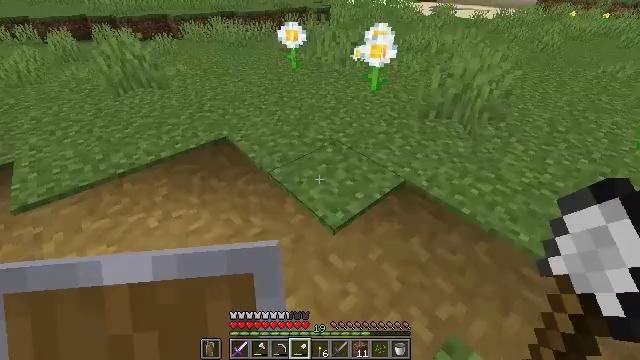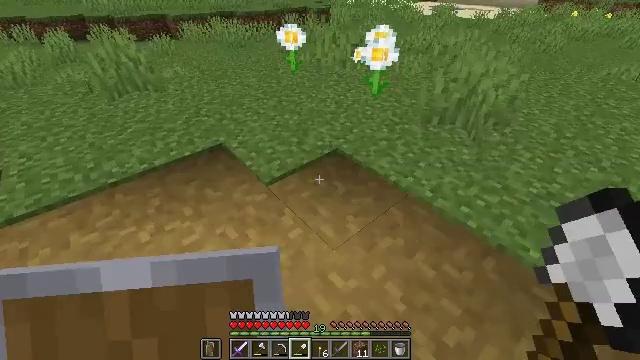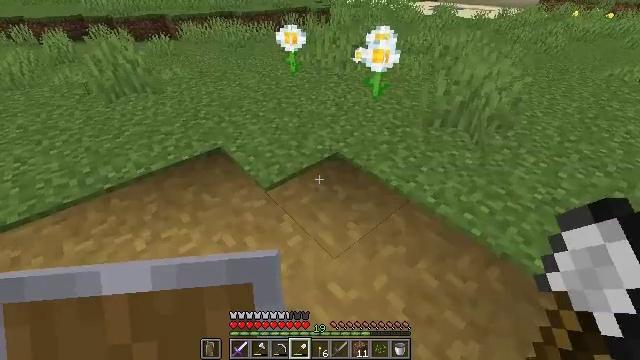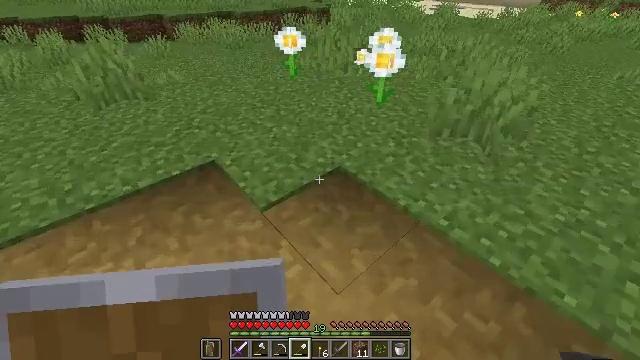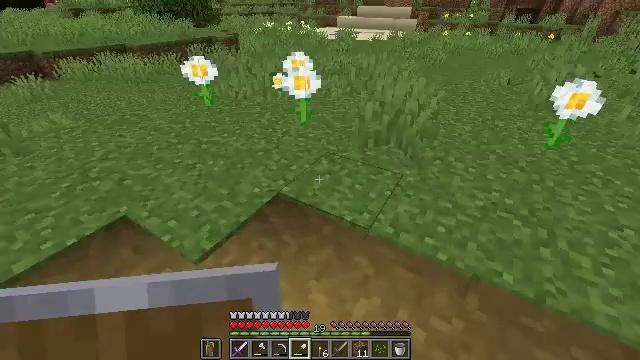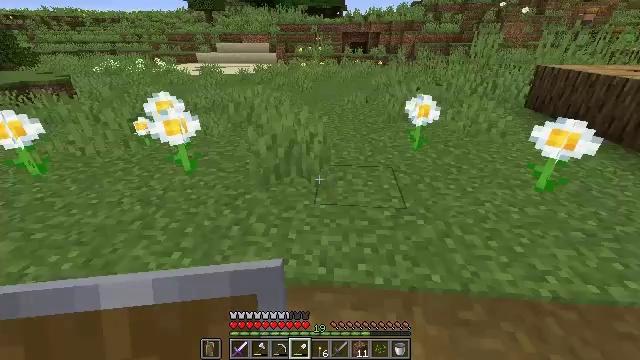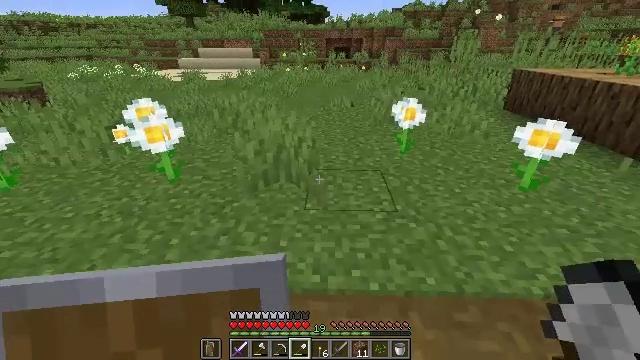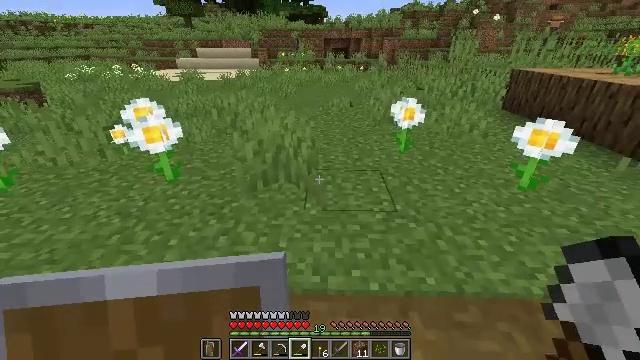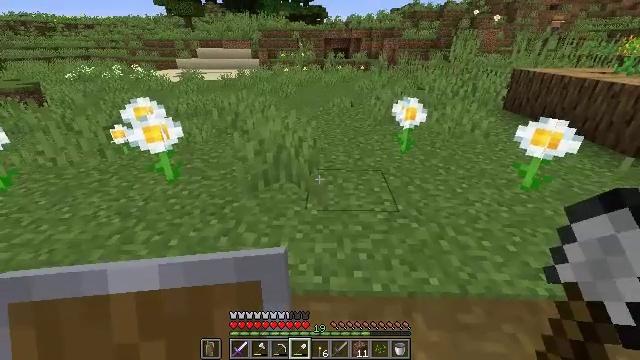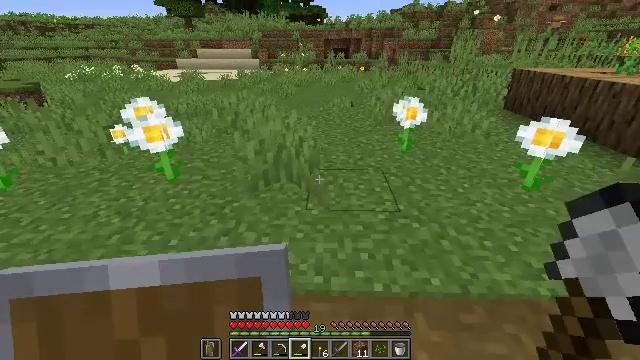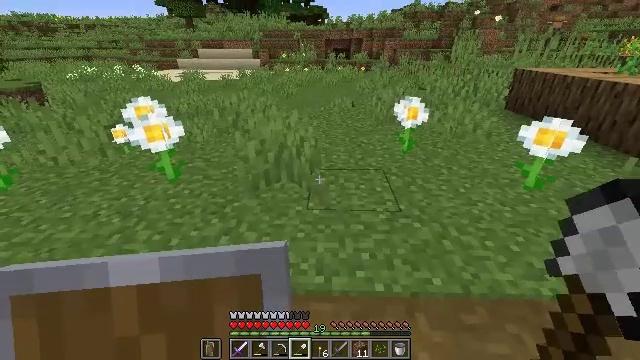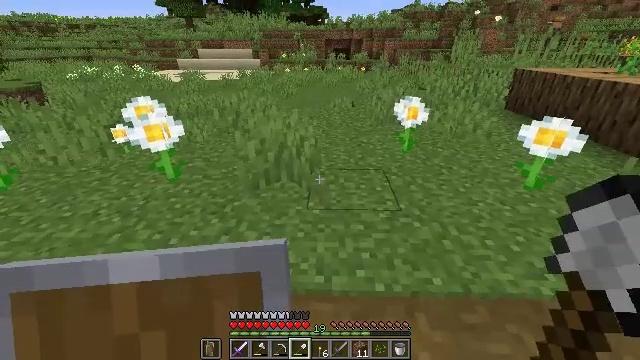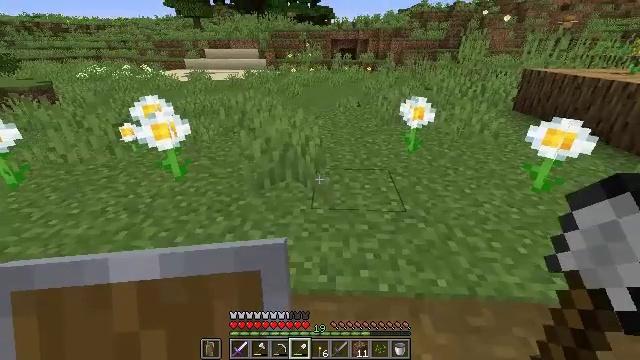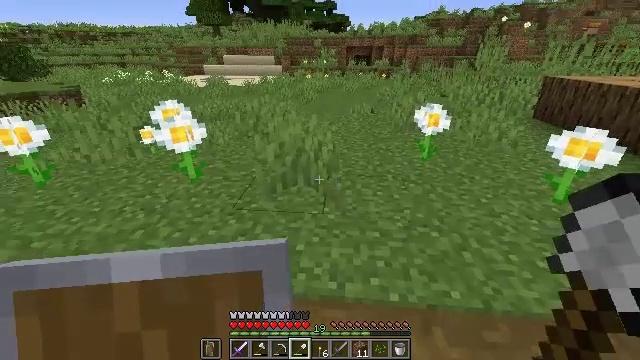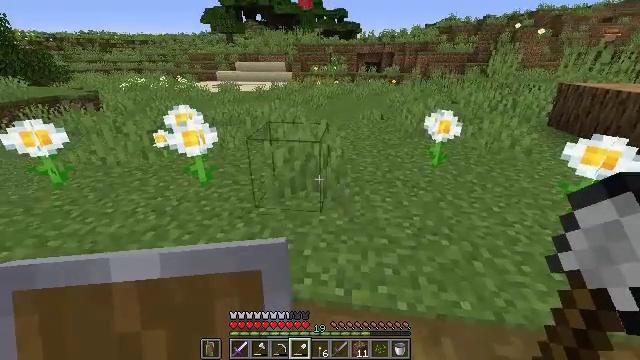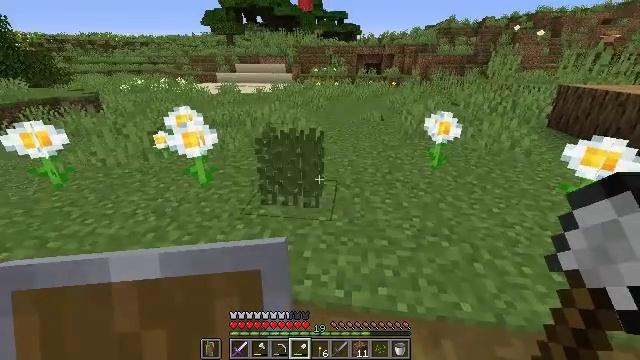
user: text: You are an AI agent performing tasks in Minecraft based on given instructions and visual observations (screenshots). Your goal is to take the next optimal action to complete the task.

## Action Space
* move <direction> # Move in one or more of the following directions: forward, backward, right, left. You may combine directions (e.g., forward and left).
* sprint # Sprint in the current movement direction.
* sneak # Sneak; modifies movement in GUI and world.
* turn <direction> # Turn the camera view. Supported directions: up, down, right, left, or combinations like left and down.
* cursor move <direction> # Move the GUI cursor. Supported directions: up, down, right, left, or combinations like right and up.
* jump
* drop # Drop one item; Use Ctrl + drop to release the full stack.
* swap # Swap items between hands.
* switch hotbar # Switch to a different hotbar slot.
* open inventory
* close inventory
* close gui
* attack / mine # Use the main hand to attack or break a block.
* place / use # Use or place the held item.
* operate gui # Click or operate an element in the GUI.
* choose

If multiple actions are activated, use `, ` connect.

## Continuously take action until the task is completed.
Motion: motion action
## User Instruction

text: Gather grass by holding the left mouse button.
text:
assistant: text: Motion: move forward
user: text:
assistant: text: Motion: move forward
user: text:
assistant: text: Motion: move forward
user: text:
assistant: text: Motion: move forward, turn right and up
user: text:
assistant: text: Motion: turn right and up
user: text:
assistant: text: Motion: turn right
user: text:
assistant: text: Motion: no_op
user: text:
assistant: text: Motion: no_op
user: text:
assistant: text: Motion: no_op
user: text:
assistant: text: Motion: no_op
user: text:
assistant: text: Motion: no_op
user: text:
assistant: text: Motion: turn left
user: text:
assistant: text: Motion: turn left and up
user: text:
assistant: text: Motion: turn left and up
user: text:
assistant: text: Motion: attack / mine
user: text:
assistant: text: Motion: attack / mine
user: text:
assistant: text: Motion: move forward
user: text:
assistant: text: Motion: move forward
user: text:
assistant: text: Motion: move forward
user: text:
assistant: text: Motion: no_op